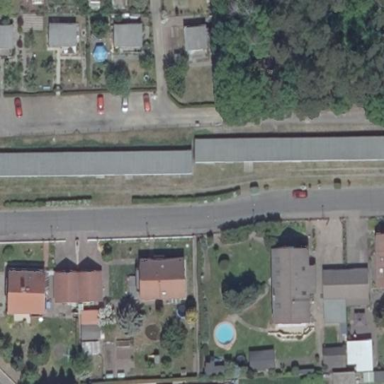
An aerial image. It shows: Garages as the designated land use.